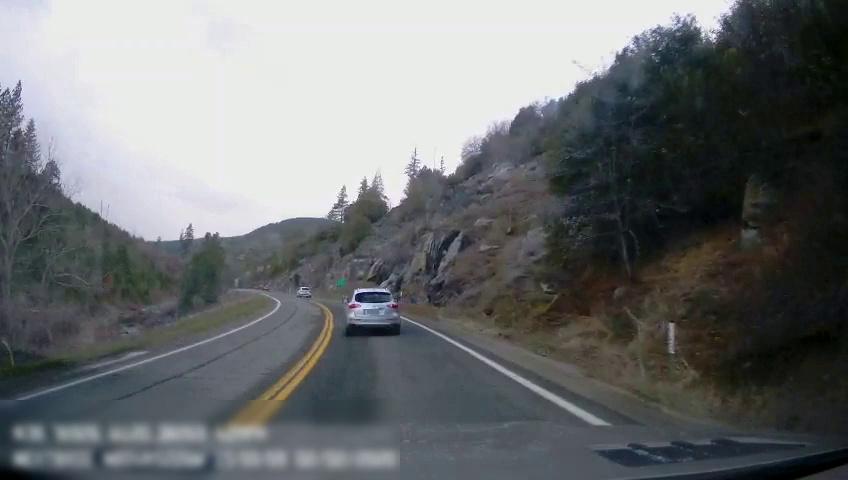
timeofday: Day
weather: Cloudy
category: Drivable Space
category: Vehicles | Car
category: Vehicles | SUV
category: Lanes | Current Lane
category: Lanes | Current Lane
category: Lanes | Opposite Lane